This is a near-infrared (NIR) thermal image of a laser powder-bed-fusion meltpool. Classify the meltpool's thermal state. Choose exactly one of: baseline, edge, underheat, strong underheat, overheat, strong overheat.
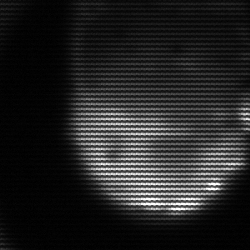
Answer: edge